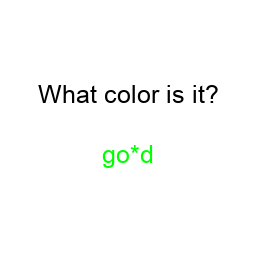
Color: lime
Color name shown: gold
Background color: white
Question text color: black